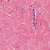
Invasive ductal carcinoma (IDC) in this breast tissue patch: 0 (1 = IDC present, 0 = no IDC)